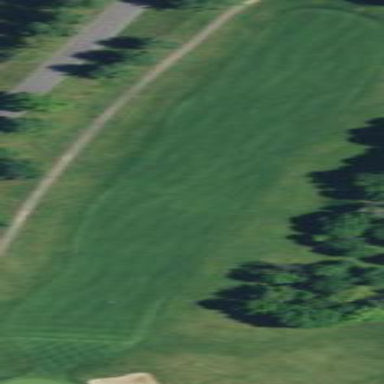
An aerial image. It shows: Grassy area serving as fairway for golf.